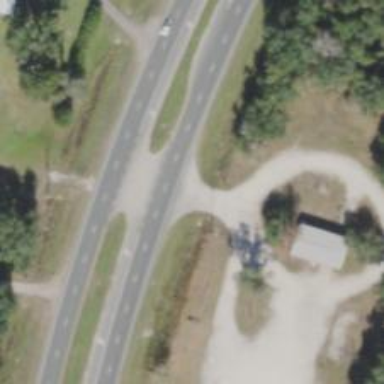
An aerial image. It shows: Trunk link road with asphalt surface.